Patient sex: M
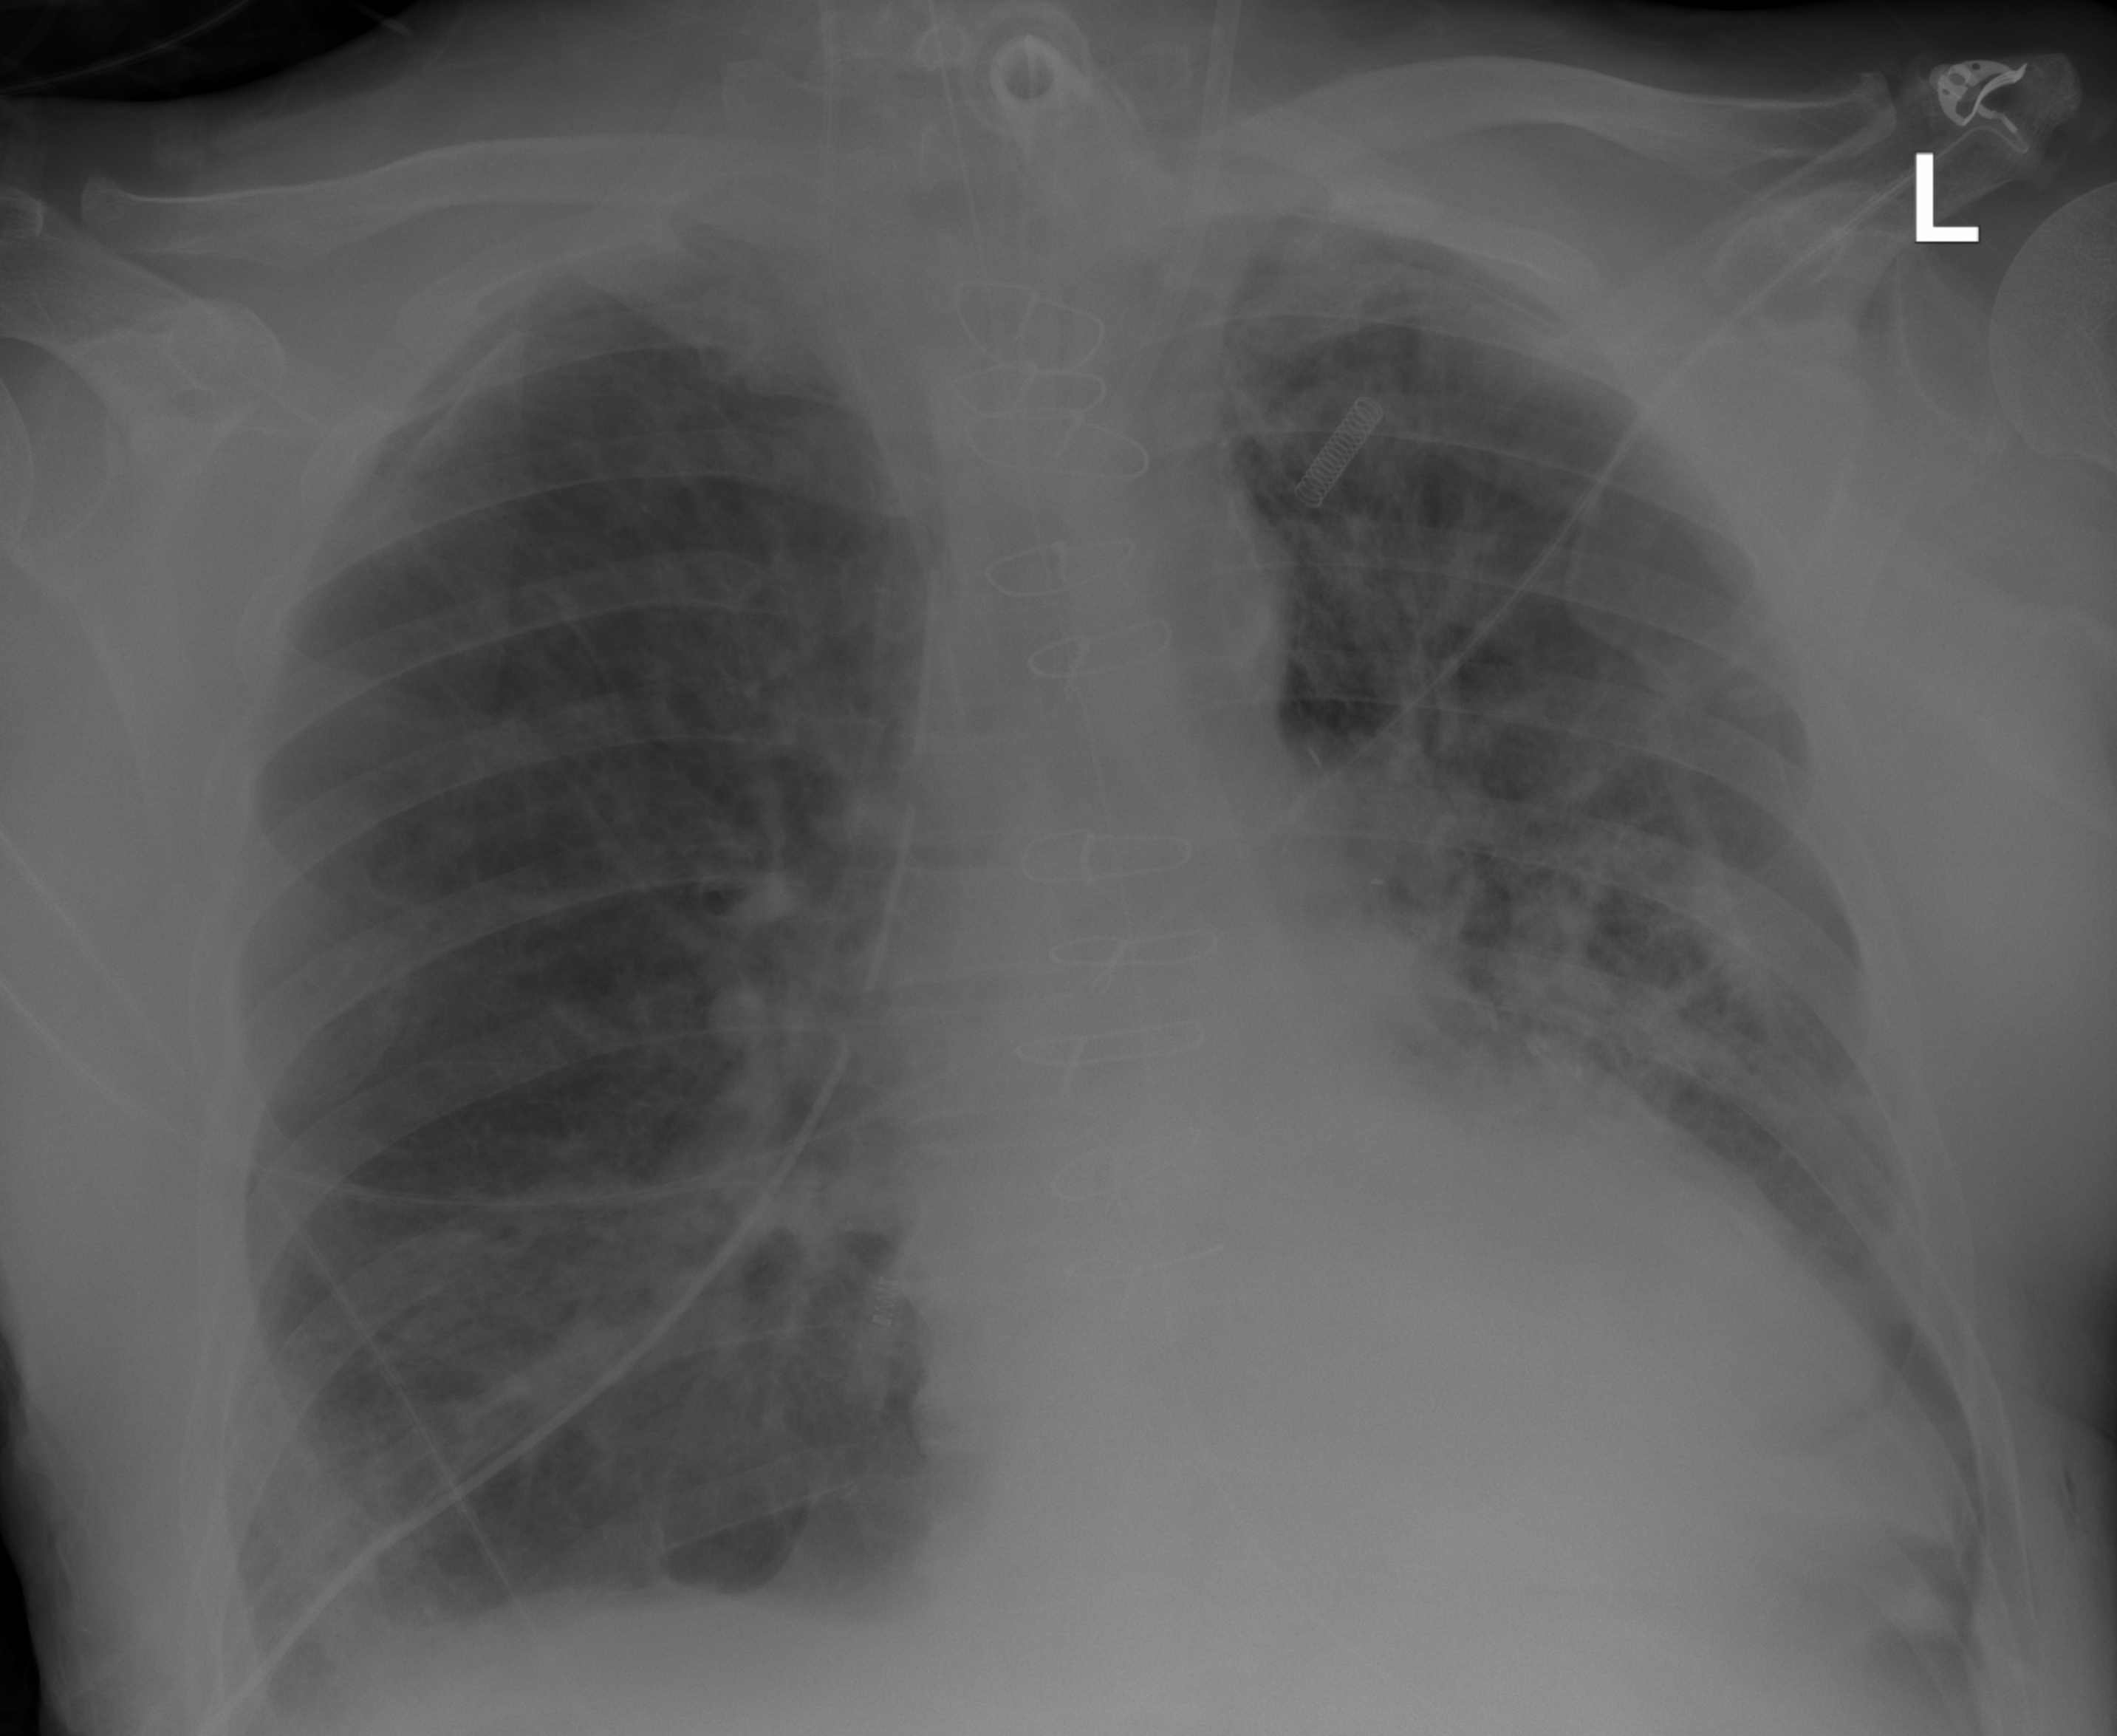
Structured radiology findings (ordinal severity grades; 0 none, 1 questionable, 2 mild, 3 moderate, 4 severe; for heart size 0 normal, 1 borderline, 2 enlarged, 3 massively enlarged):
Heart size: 0
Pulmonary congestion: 0
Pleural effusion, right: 1
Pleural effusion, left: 2
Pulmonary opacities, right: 1
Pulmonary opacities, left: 1
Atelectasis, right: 2
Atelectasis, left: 2